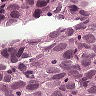
Metastatic tissue present: yes